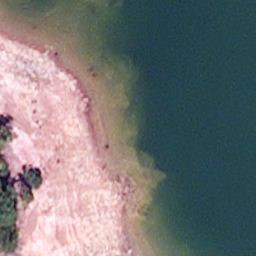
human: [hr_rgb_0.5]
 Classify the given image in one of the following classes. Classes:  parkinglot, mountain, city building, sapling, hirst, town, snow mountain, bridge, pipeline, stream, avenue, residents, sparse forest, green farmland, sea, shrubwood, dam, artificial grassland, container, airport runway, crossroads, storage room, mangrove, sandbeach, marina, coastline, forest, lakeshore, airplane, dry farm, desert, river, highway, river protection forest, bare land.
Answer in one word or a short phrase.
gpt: lakeshore